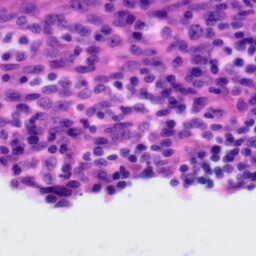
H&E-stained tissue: Tonsil